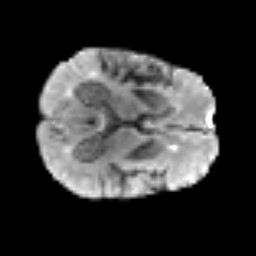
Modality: T2w
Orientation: axial
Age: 69
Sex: male
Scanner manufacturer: siemens
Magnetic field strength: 3 T
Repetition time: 3.2 s
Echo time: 0.081 s